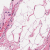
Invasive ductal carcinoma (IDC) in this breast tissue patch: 0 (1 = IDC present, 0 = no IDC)